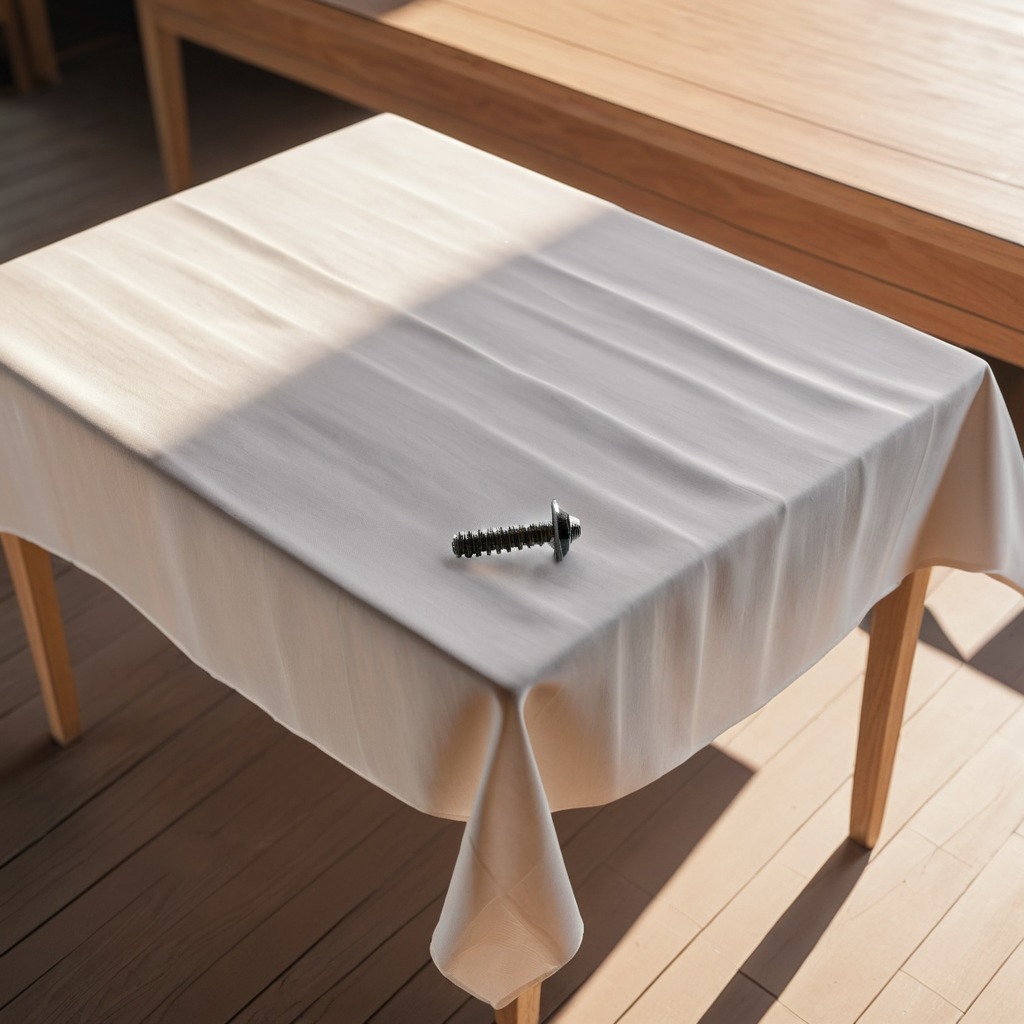
A metal screw lying on the wooden table in an outdoor workshop during daytime bright natural light soft shadows worn but beneath the cloth.